Question: I need to create this layout purely in Java and not in XML. This means I have no XML in Eclipse for this project. Right now my layout looks like this:

You might not be able to tell from the picture but blocks 0, 1 and 3 are all on top of each other. I need the 5 blocks to look like this:
'''
0 1 2
3 4
'''
This is my first time not using an XML file to make Activity layouts so I am inching along with figuring this stuff out. And if you notice me doing something entirely the "long" way when I could write the code more efficiently, let me know please.
But my question is, why aren't the blocks laying the order I need them? I feel like I am messing something up that is simple.
'''
public class Puzzle extends Activity {
int z1to5 = 50;
int z6to10 = 50;
@Override
protected void onCreate(Bundle savedInstanceState) {
super.onCreate(savedInstanceState);
//setContentView(R.layout.XXXXX);
RelativeLayout relativelayout = new RelativeLayout(getApplicationContext());
Button bList[] = new Button[5];
for (int i = 0; i < 5; i++) {
Button button = new Button(getApplicationContext());
button = new Button(getApplicationContext());
button.setId(i);
button.setText("" + i);
relativelayout.addView(button);
bList[i] = button;
}
RelativeLayout.LayoutParams params0 = new RelativeLayout.LayoutParams(150, 150);
bList[0].setLayoutParams(params0);
RelativeLayout.LayoutParams params1 = new RelativeLayout.LayoutParams(150, 150);
params1.addRule(RelativeLayout.RIGHT_OF, bList[0].getId());
bList[1].setLayoutParams(params1);
RelativeLayout.LayoutParams params2 = new RelativeLayout.LayoutParams(150, 150);
params2.addRule(RelativeLayout.RIGHT_OF, bList[1].getId());
bList[2].setLayoutParams(params2);
RelativeLayout.LayoutParams params3 = new RelativeLayout.LayoutParams(150, 150);
params3.addRule(RelativeLayout.BELOW, bList[0].getId());
bList[3].setLayoutParams(params3);
RelativeLayout.LayoutParams params4 = new RelativeLayout.LayoutParams(150, 150);
params4.addRule(RelativeLayout.RIGHT_OF, bList[3].getId());
params4.addRule(RelativeLayout.BELOW, bList[1].getId());
bList[4].setLayoutParams(params4);
setContentView(relativelayout);
}
}
'''
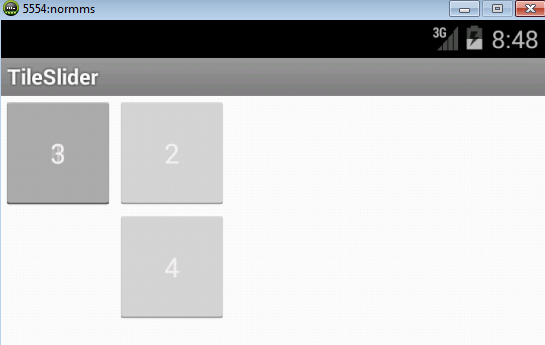
Answer: I got it working with this change:
'''
for (int i = 0; i < 5; i++) {
Button button = new Button(getApplicationContext());
button = new Button(getApplicationContext());
button.setId(i+1);
button.setText("" + i);
relativelayout.addView(button);
bList[i] = button;
}
'''
'button.setId(i+1);'
I can't find it in the docs, but maybe when you make a new View programmatically, the default NO_ID equals '0'?